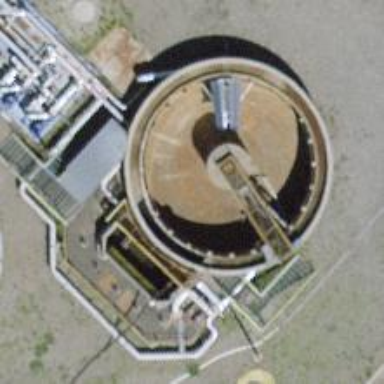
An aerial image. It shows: Storage tank that is man-made.